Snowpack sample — Snodgrass Mountain, Crested Butte, Colorado (2/4/25, 12:06 PM MST)
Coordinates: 38.923, -106.968
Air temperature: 35 °F
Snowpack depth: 80 cm
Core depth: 40 cm
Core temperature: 32 °F
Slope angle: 14°, slope face: 78°
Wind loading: low
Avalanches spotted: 0
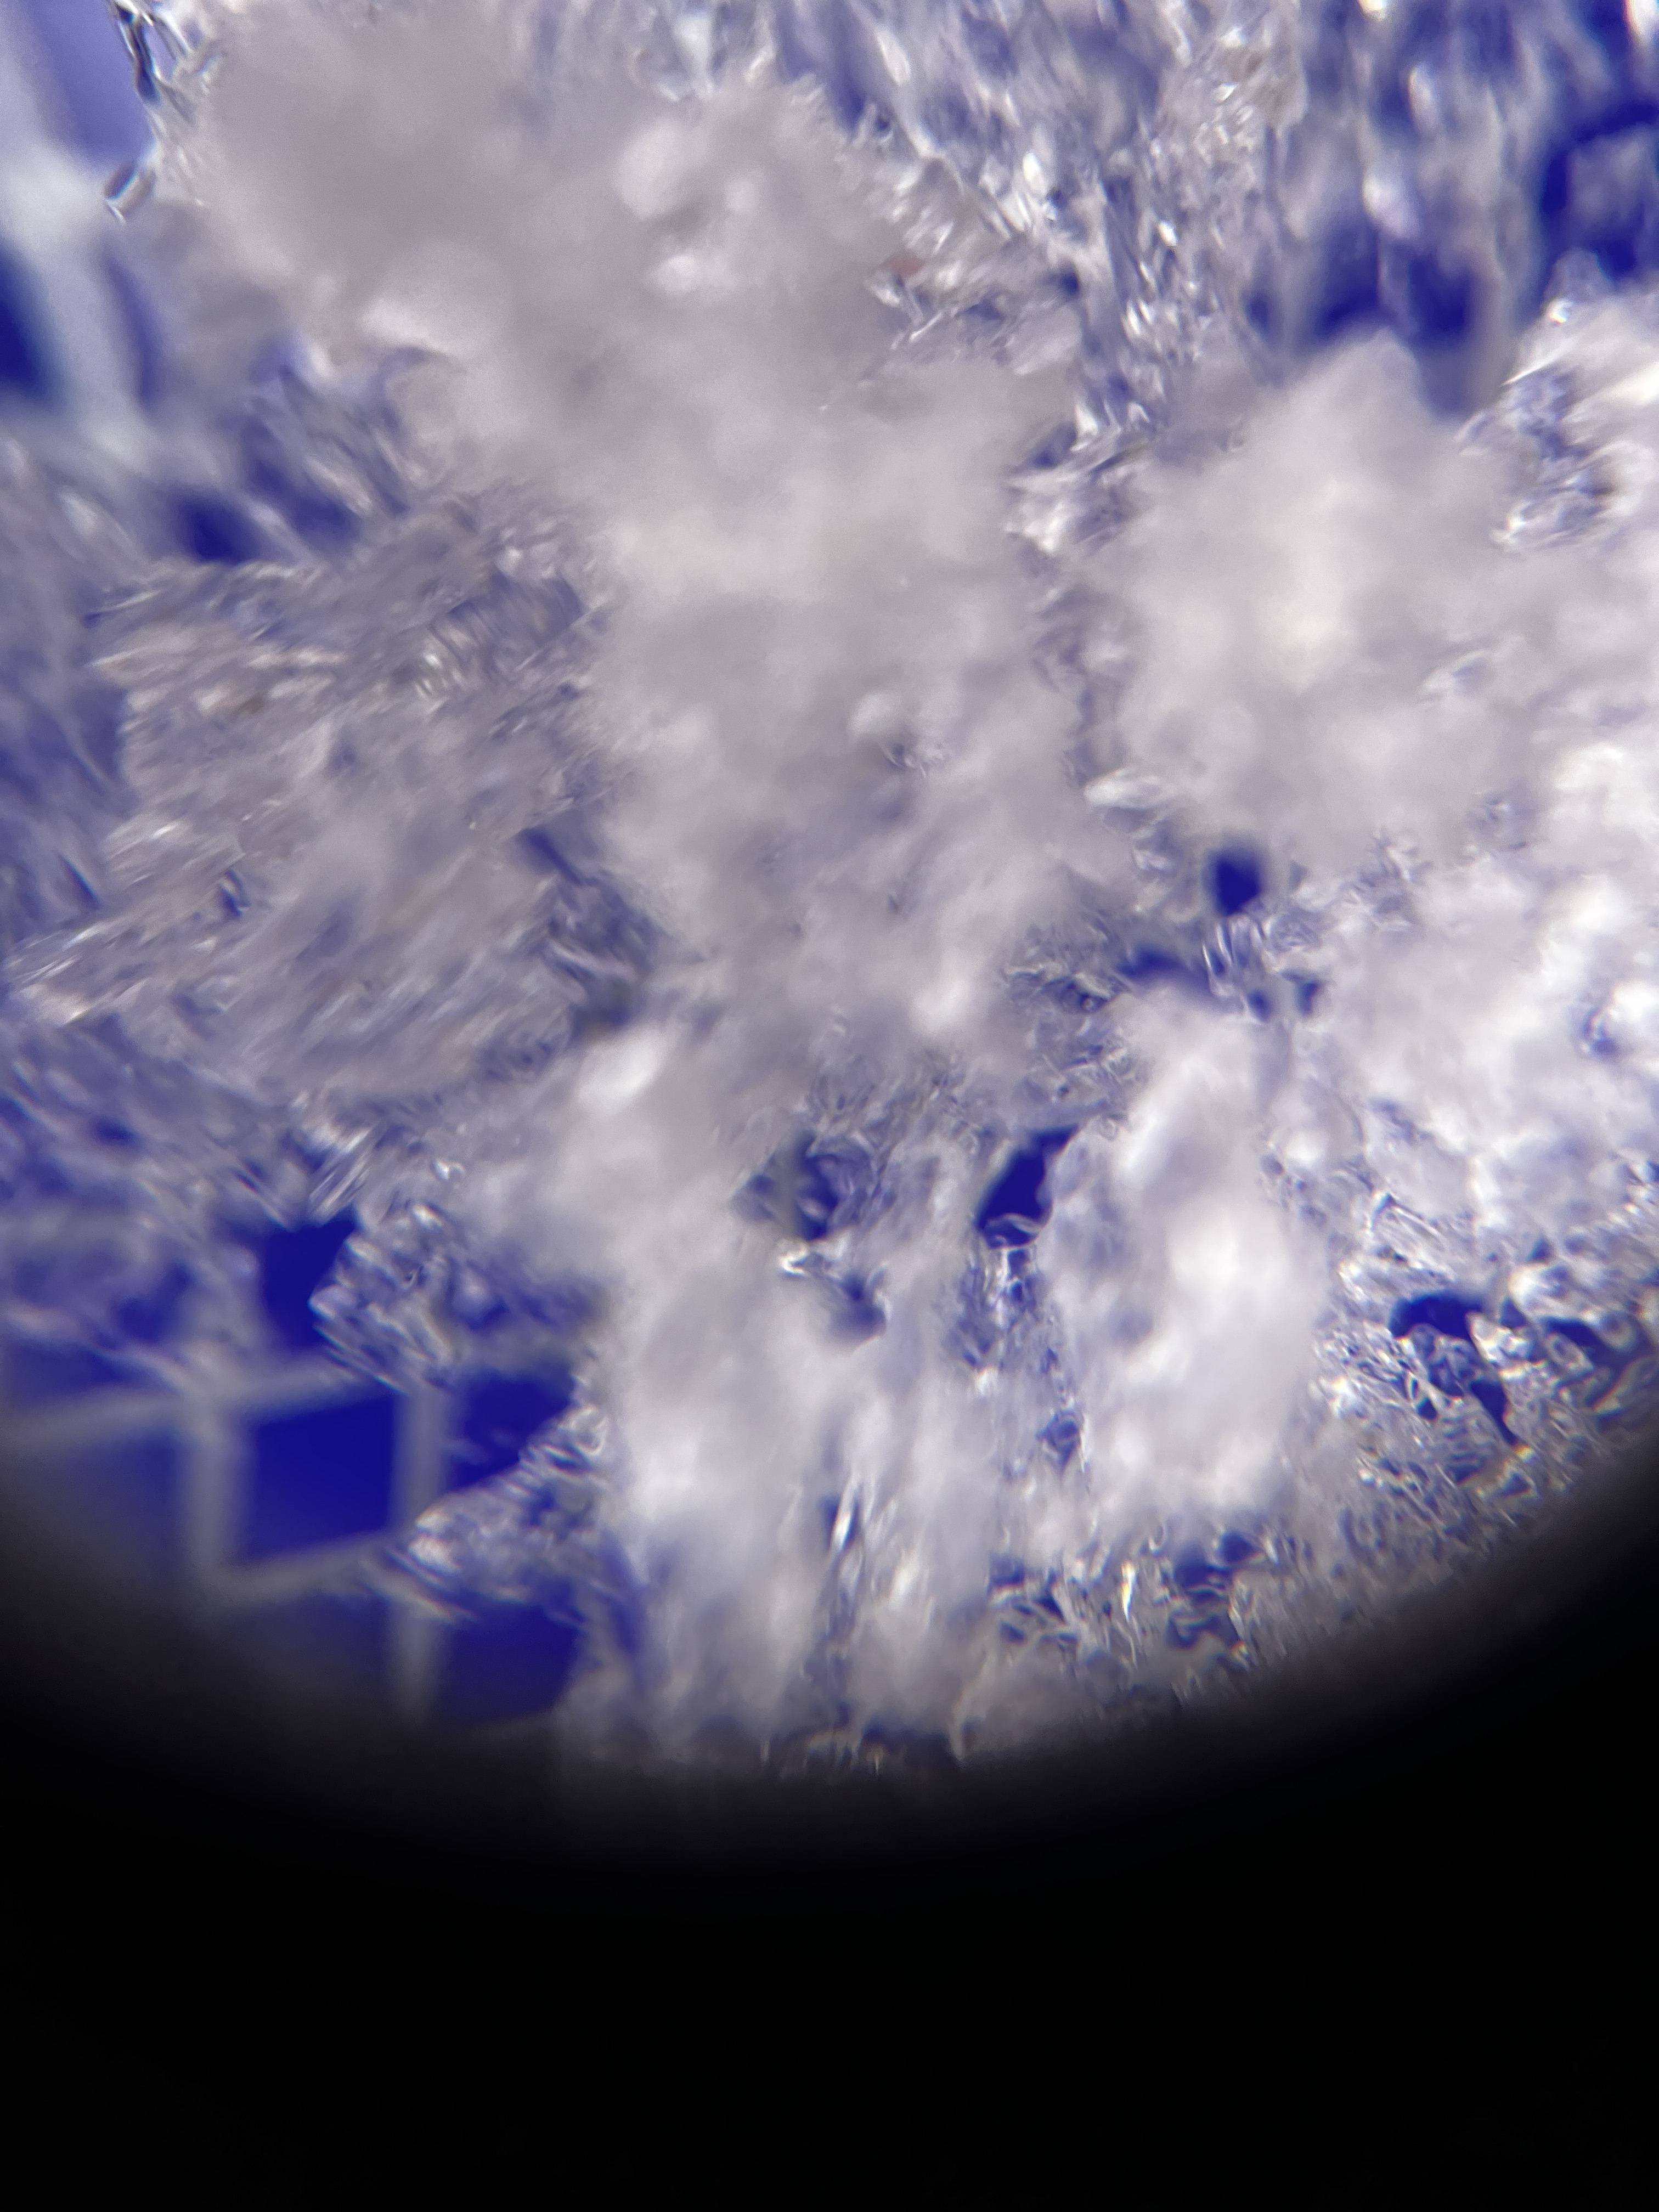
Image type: magnified_profile
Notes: No avalanches nearby, unusually warm weather for the last month reported by residents, Collected 25 yards from treeline